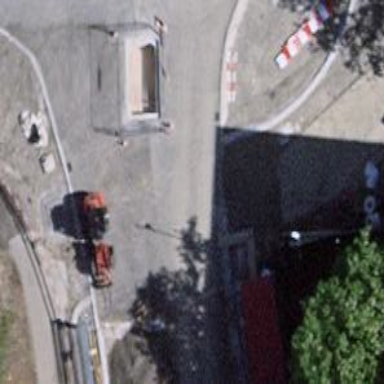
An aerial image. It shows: Marked crossing with pedestrian island.